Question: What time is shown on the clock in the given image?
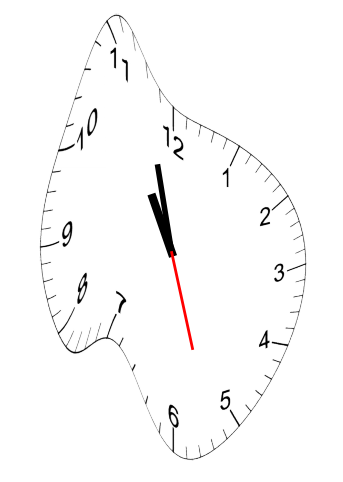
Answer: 10:57:27